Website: crate-barrel
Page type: receipt
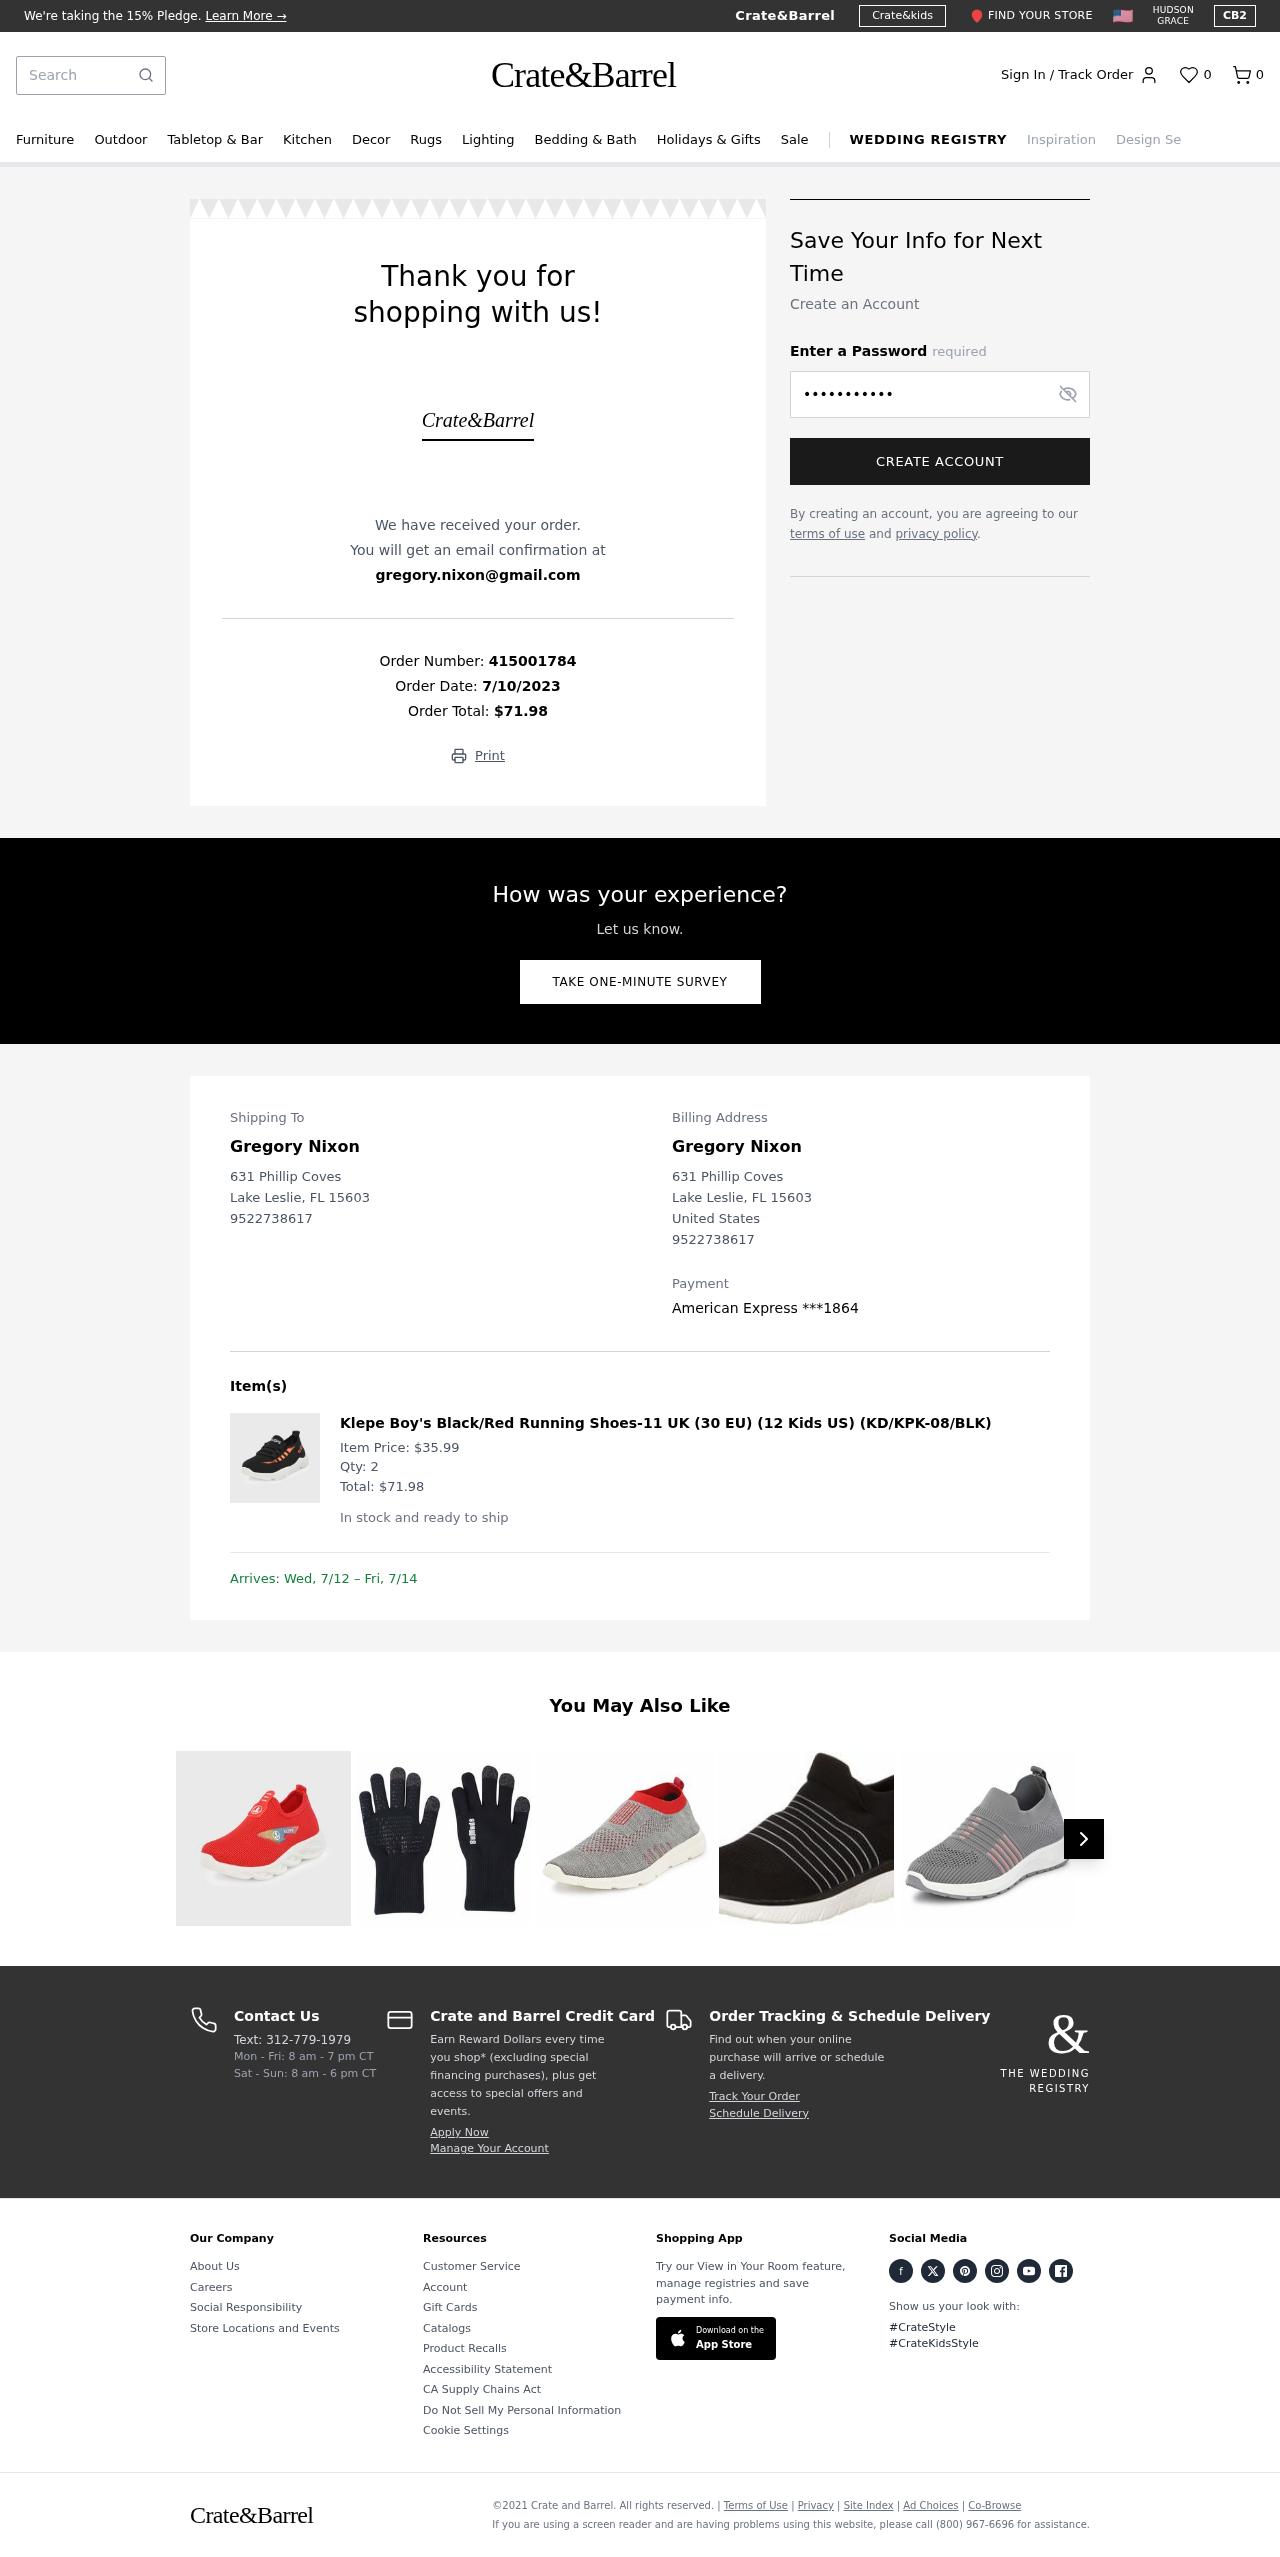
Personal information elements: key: PII_CARD_LAST4
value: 1864
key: PII_CARD_TYPE
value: American Express
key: PII_CITY
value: Lake Leslie
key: PII_COUNTRY
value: United States
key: PII_EMAIL
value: gregory.nixon@gmail.com
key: PII_FULLNAME
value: Gregory Nixon
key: PII_PHONE
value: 9522738617
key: PII_POSTCODE
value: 15603
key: PII_STATE_ABBR
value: FL
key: PII_STREET
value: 631 Phillip Coves
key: PII_FULLNAME2
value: Gregory Nixon
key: PII_STREET2
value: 631 Phillip Coves
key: PII_CITY2
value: Lake Leslie
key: PII_STATE_ABBR2
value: FL
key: PII_POSTCODE2
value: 15603
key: PII_PHONE2
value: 9522738617
Product elements: key: PRODUCT1_NAME
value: Klepe Boy's Black/Red Running Shoes-11 UK (30 EU) (12 Kids US) (KD/KPK-08/BLK)
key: PRODUCT1_PRICE
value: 35.99
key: PRODUCT1_QUANTITY
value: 2
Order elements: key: ORDER_NUM_ITEMS
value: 0
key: ORDER_ID
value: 415001784
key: ORDER_DATE
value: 7/10/2023
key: ORDER_TOTAL
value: $71.98
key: ORDER_ITEM_TOTAL
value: $71.98
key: ORDER_DELIVERY_DATE
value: Wed, 7/12 – Fri, 7/14
Search elements: key: HEADER_SEARCH
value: Search
Other elements: key: FAVORITES_COUNT
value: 0